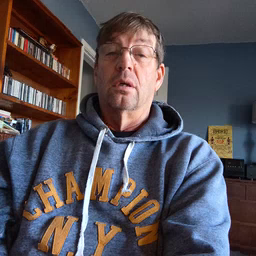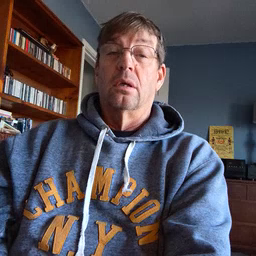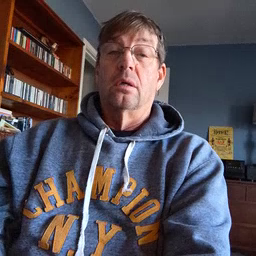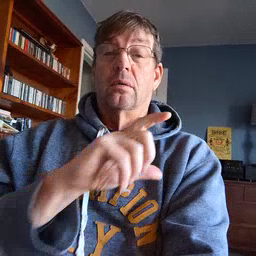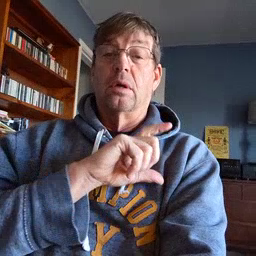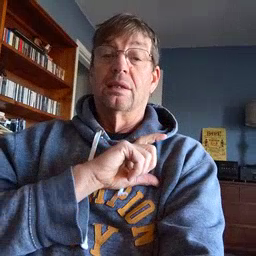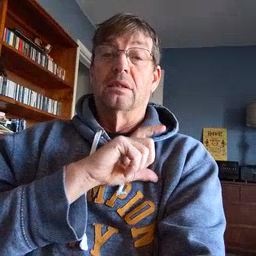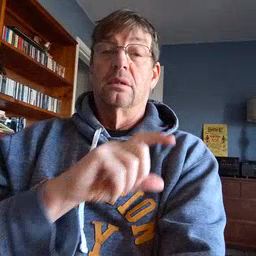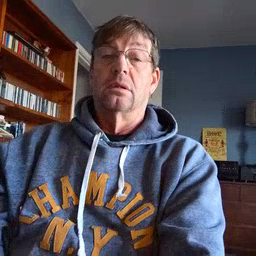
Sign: police